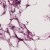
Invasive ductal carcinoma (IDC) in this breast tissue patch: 0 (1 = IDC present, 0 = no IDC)